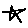
Label: star